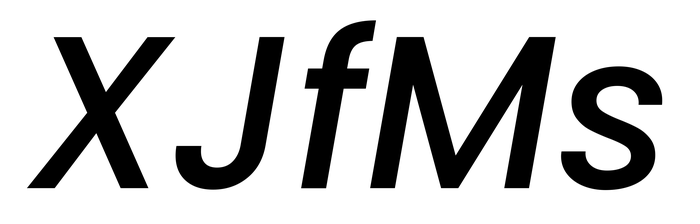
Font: Poppins-MediumItalic